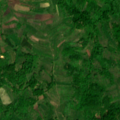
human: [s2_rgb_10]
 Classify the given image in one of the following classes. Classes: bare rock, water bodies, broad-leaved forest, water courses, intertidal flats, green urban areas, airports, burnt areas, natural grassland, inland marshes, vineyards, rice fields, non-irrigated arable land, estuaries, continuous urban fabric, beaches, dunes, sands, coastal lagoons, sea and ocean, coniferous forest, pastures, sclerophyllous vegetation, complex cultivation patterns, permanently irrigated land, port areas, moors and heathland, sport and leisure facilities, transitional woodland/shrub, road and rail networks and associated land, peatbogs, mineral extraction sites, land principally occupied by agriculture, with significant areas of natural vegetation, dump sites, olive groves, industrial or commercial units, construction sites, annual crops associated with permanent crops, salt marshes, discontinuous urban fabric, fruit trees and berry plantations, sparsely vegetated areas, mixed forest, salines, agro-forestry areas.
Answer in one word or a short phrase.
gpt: complex cultivation patterns, land principally occupied by agriculture, with significant areas of natural vegetation, broad-leaved forest